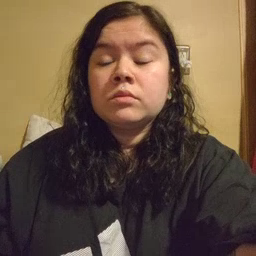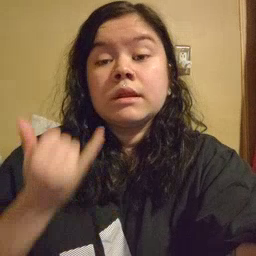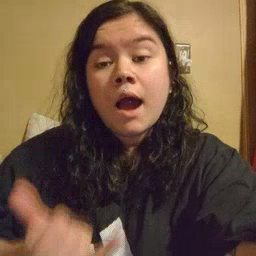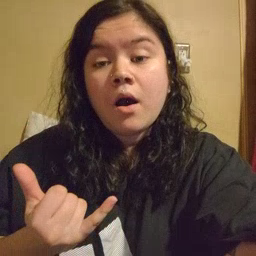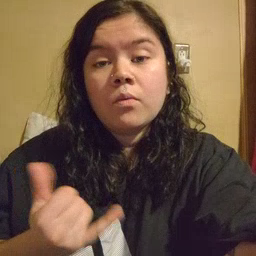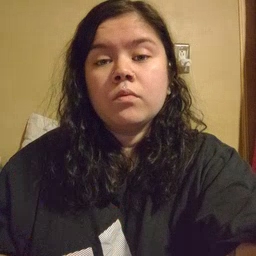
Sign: now